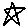
Label: star